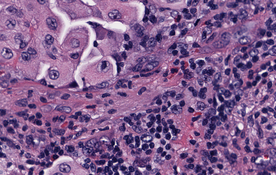
Tumor epithelial tissue: yes
Tumor-associated stroma tissue: yes
Normal tissue: no